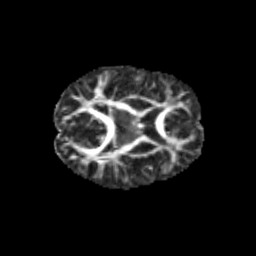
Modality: FA
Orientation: axial
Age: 12
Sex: male
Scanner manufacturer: siemens
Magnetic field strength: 3 T
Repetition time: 3.8 s
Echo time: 0.07 s